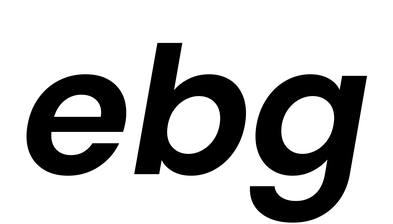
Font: Poppins-SemiBoldItalic